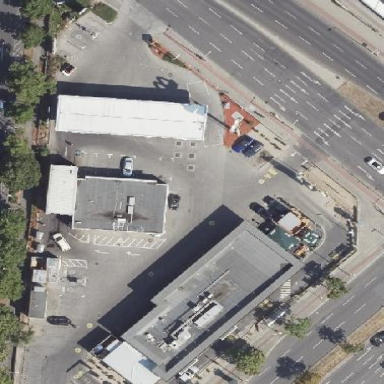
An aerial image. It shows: Retail building.